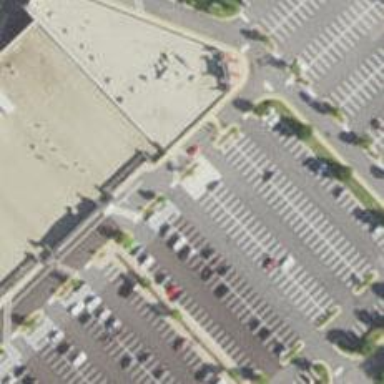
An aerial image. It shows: Parking space.